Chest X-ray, PA view. Patient: 60 years old, sex F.
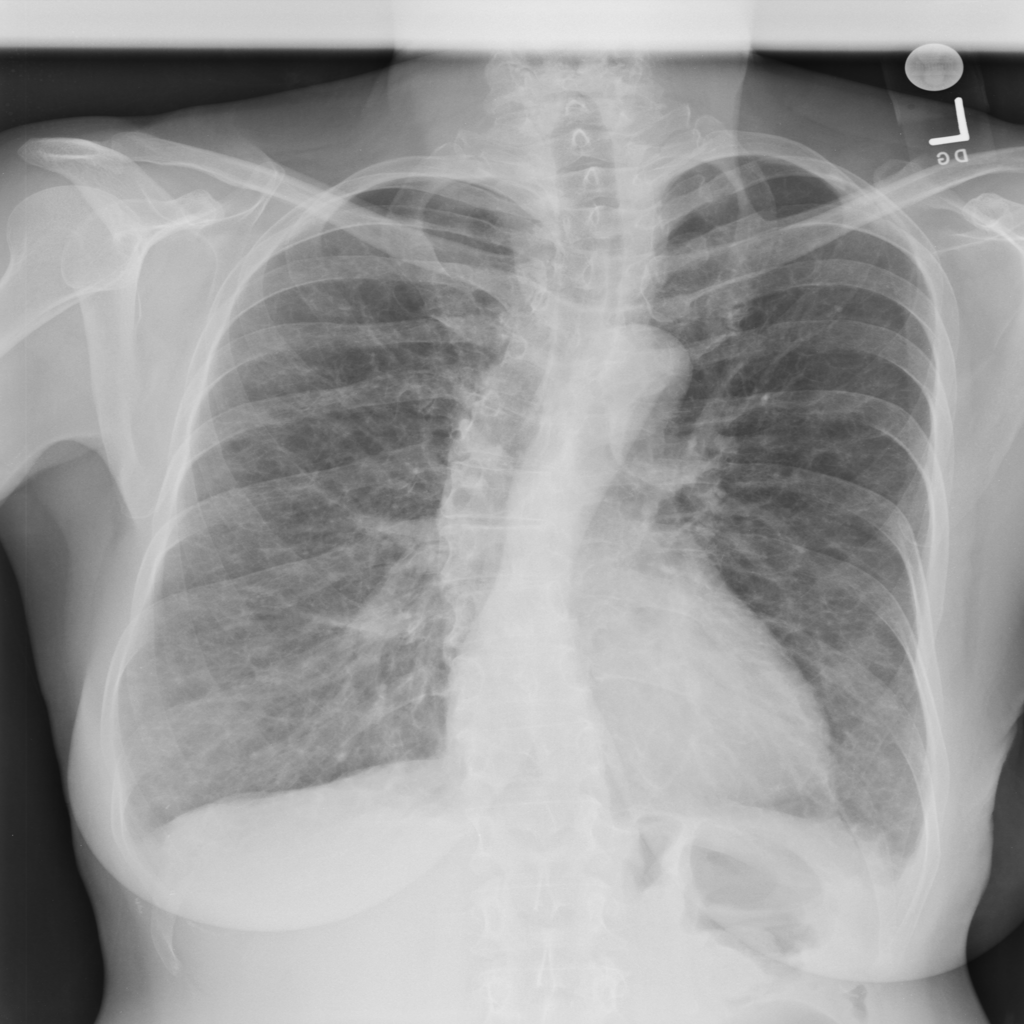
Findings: No Finding